Question: I have this query:
'''
$butacas= $this->pdo->prepare('SELECT COUNT( * ) FROM 'usuarios' WHERE 'sala' LIKE :nombreSala');
$butacas->bindValue(':nombreSala', $nombreSala);
$butacas->execute();
echo $butacas->rowCount();
'''
This query results in an integer: 1
if I replace ':nombreSala' with the value that actually exists in the database, like:
'''
SELECT COUNT( * ) FROM usuarios WHERE sala LIKE 'salaChica'
'''
It still results in 1.
Now, when checking the database with phpMyadmin I realise that with that value (salaChica) there are 2 items instead of one! (and consulting from phpMyadmin does result in 2).

Why it is not accurate? I've read <URL> about that function not being always accurate with SELECT, but is there a simple alternative?
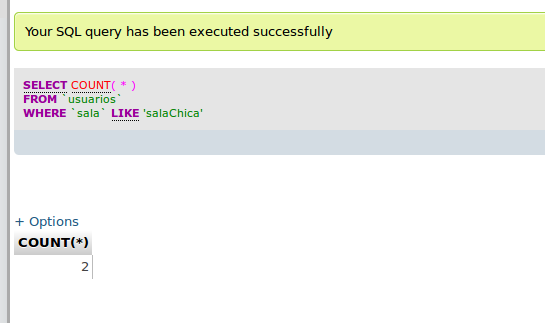
Answer: You're confusing the number of rows returned (1) with the value returned (2).
Your query "SELECT count(*) WHERE whatever" will always return 1 row (unless you do a group by). that row contains a single column - the value of that column will be the count - 2 in your case.